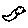
Label: bird